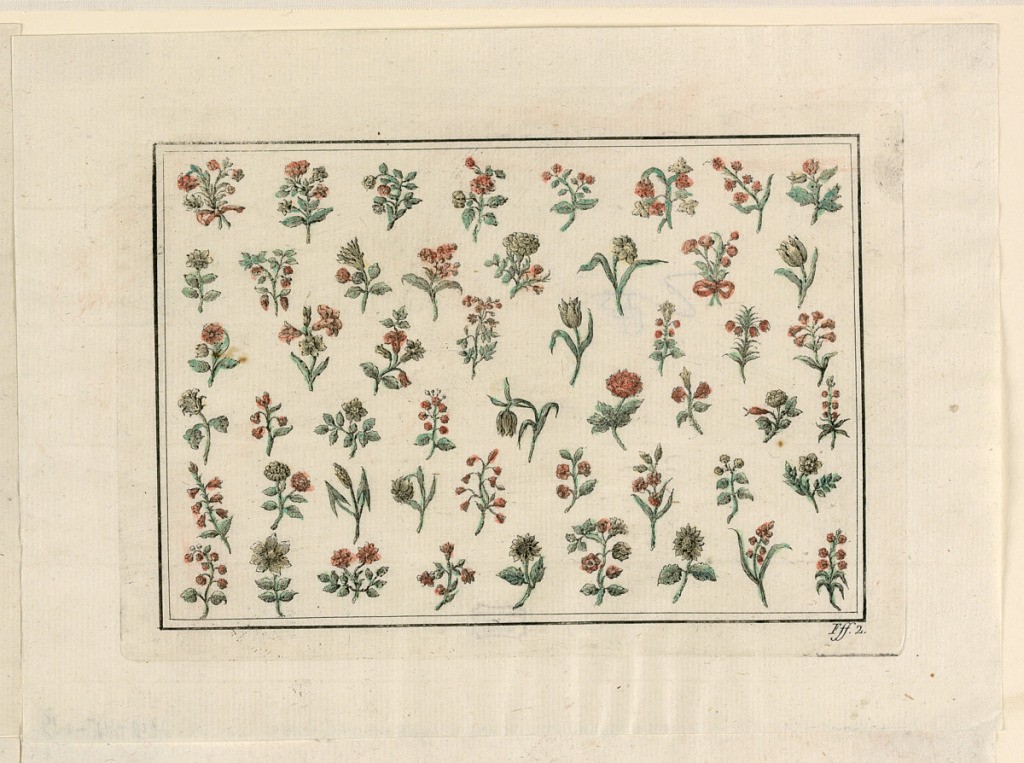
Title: Flowers
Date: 1775-1800
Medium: Hand colored engraving, brush and red, green, and yellow watercolor on paper
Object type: Print
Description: Fifty-one boughs with flowers, disposed in six lines. Two bordering lines, engraved.